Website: crate-barrel
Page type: account-selection
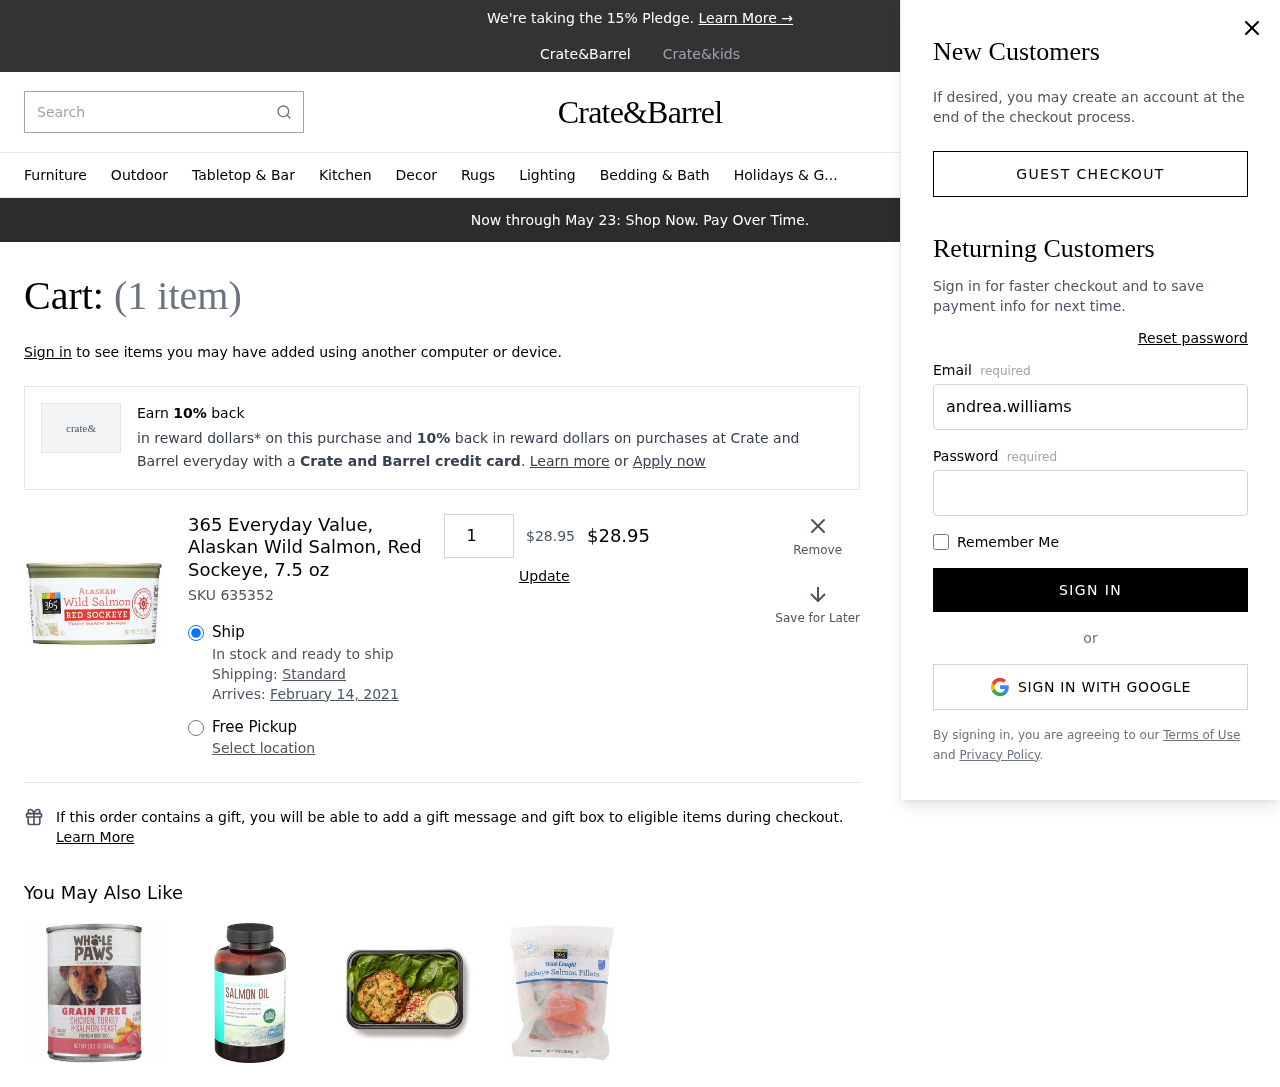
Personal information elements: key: PII_EMAIL
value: andrea.williams@gmail.com
Product elements: key: PRODUCT1_NAME
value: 365 Everyday Value, Alaskan Wild Salmon, Red Sockeye, 7.5 oz
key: PRODUCT1_PRICE
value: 28.95
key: PRODUCT1_QUANTITY
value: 1
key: PRODUCT1_SKU
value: SKU 635352
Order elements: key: ORDER_NUM_ITEMS
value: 1
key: ORDER_DELIVERY_DATE
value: February 14, 2021
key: ORDER_SUBTOTAL
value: $28.95
Search elements: key: HEADER_SEARCH
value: Search